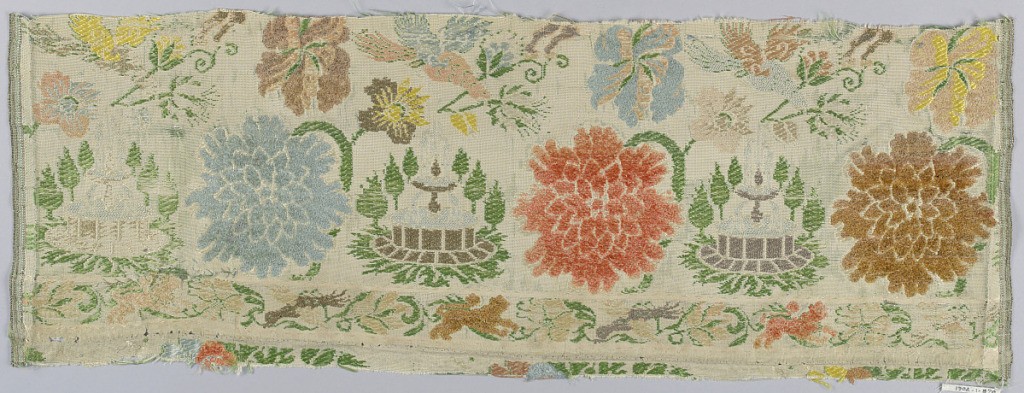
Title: Bordered fragment
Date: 17th century
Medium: silk Technique: plain weave with supplementary wefts
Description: Polychrome large flowers and bird with border on white.